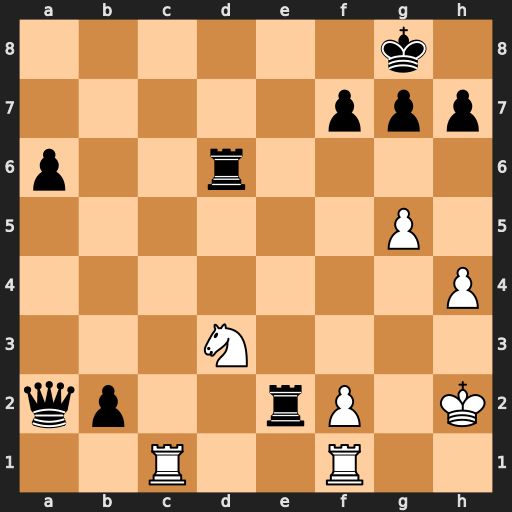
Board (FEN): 6k1/5ppp/p2r4/6P1/7P/3N4/qp2rP1K/2R2R2
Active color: w
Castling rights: -
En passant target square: -
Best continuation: Rc8+ Rd8 Rxd8+ Re8 Rxe8#